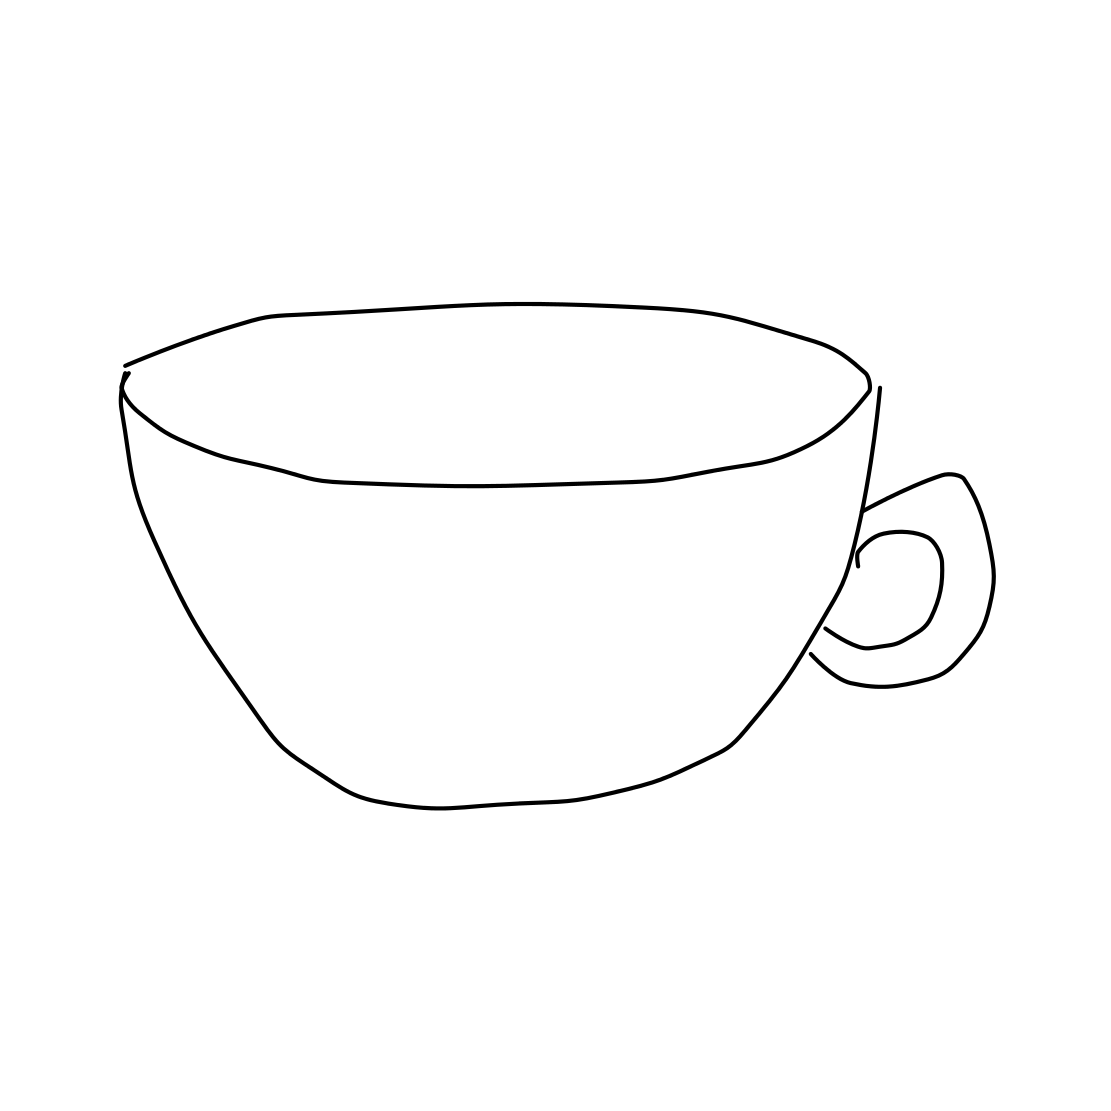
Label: cup